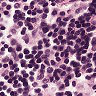
Metastatic tissue present: no